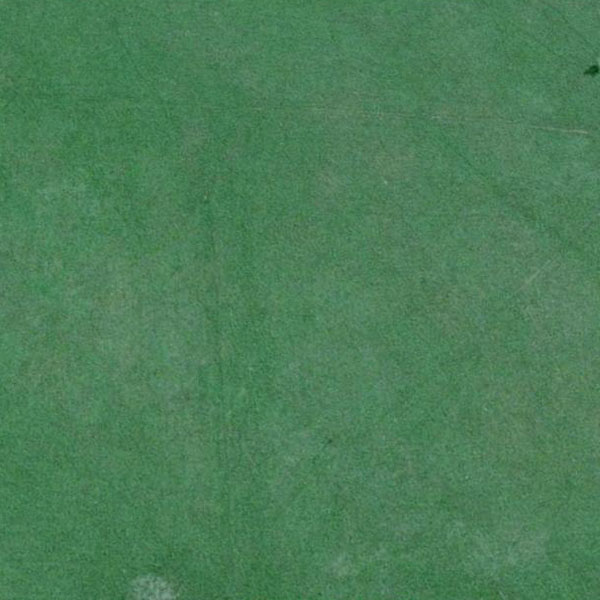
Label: Meadow